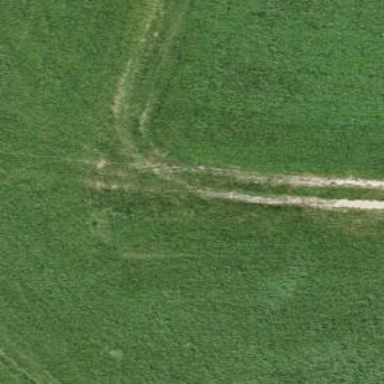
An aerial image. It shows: Track with grade 3 tracktype.